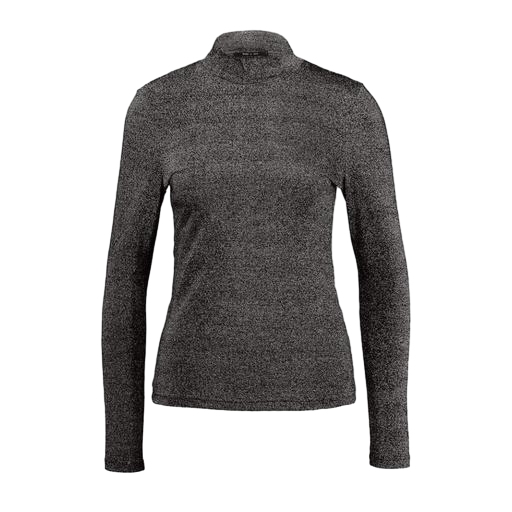
high-neck top, mock-turtleneck top, black polo-neck top, white background